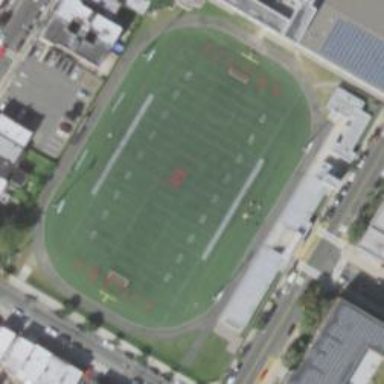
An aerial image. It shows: Grass pitch designated for American football in leisure land area.